Question: I created a C# class library using visual studio and it works well in visual studio, and when trying to execute it in mono develop I get error the library code:
'''
namespace ClassLibrary2
{
public class Class2
{
public static void dosomething() {Console.WriteLine("dfss"); }
}
}
'''
the code in mono develop:
'''
namespace cons
{
class MainClass
{
public static void Main (string[] args)
{
ClassLibrary2.Class2.dosomething();
}
}
}
'''
the error

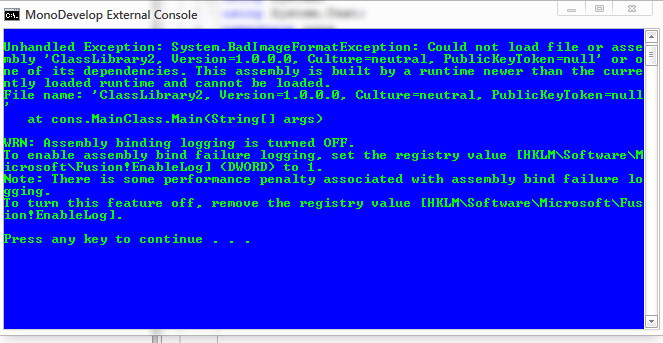
Answer: What target framework (2.0, 3.5, 4.0) did you specify in VS?? It seems that your mono develop uses different (lower) version.